Interaction volume radius: 10 \u00c5
Interaction volume height: 15 \u00c5
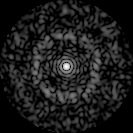
Disorder parameter: 0.8481